На Луне в вертикальном цилиндре, закрытом тяжелым поршнем, находится аргон при температуре $T_1$. Поршень может перемещаться в цилиндре без трения. На поршень кладут осторожно второй такой же поршень. Определите температуру $T_2$ газа при новом равновесном положении поршня. Теплоемкость поршня и цилиндра, а также теплоотдачу, не учитывать. Газ считается идеальным.
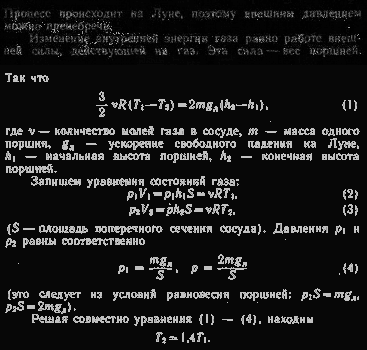
Ответ: $T_2=1.4T_1$
Темы:
T, ЗСЭ, Термодинамика, Всероссийские, Уравнение состояния идеального газа, 1979, Неравновесный процесс